Question: I have a simple xml plus xslt that when opened in IE9 gets a meta tag added.
The xml is
'''
<?xml version="1.0" encoding="UTF-8"?>
<?xml-stylesheet type="text/xsl" href="test.xslt"?>
<root/>
'''
And the xslt adds a meta tag as follows
'''
<xsl:output method="html" version="5.0" doctype-public="-//W3C//DTD HTML 4.0//EN"/>
<xsl:template match="/">
<html>
<head>
<meta http-equiv="X-UA-Compatible" content="IE=edge,chrome=1"/>
<title>Example</title>
</head>
...
'''
Now when I open the file in IE9, developer tools show that it opens in IE9 standards mode all right, but that it has two meta tags. Apparently IE9 adds one in the process of loading and applying the xslt.

I wonder two things:
(1) can this affect the way the file is displayed in IE9 (or in earlier IE versions)?
(2) why does IE9 add the second meta tag and can it be avoided?
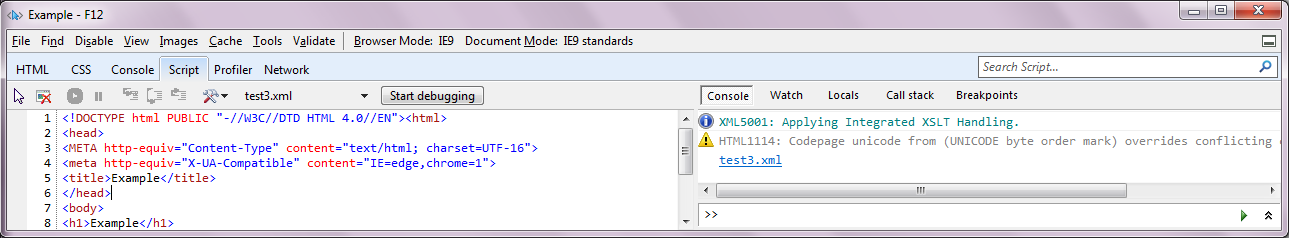
Answer: I researched this further and found the answers I was looking for.
'meta' 'http-equiv' intends to set an http header field. Because Content-type and X-UA-Compatible are different http header fields, they don't interfere with each other (an interesting question would be what happens if the xslt would add a Content-type meta tag, and IE9 adds another one).
IE9 apparently adds the meta tag to the html header when converting the byte order mark received when downloading the xml file; the BOM is a utf-16 one and thus overrides the utf-8 one in the xml header (hence the HTML1114 message).
Can this be avoided? I guess not.